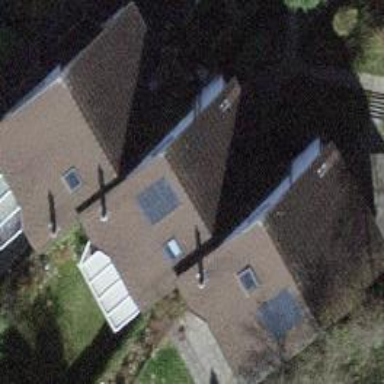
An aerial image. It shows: Solar photovoltaic panel generator.